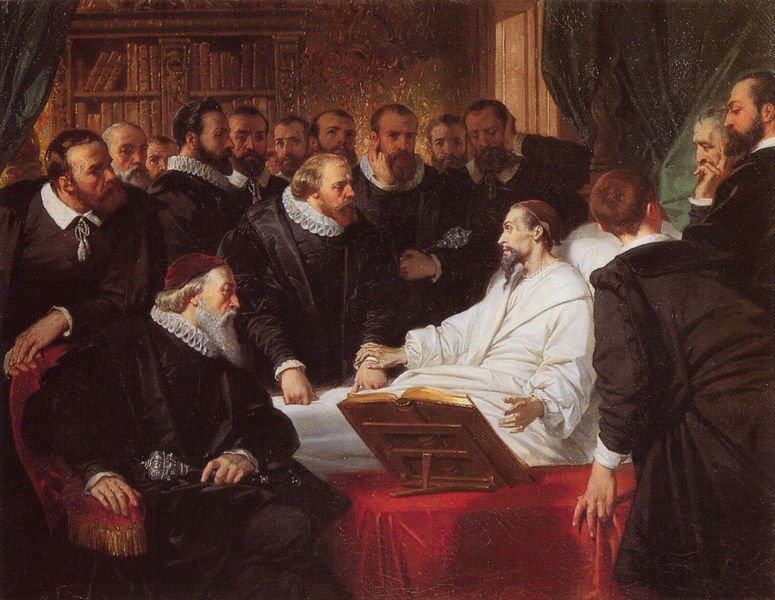
Titel: La Mort de Calvin, Der Tod Calvins
Künstler: Eugène Devéria
Standort: Noyon
Institution: Musée Calvin
Schlagwörter: dunkel, gemälde, gruppe, hand, kopf, mann, weiß, grün, sitzen, stadt, braun, bunt, frau, geste, grau, holz, köpfe, männer, nase, raum, schwarz, stuhl, szene, tisch, tür, zimmer, blick, rot, tuch, haube, masse, versammlung, alt, bart, bärte, kappe, kappen, mütze, regal, wand, augen, bibel, blass, blicke, bärtig, falten, kragen, samt, tod, gelehrte, gruppenporträt, halskrause, hände, innenraum, krausen, niederlande, porträt, tischdecke, vorhang, kirche, fransen, gewand, interieur, mantel, schnur, sessel, adel, decke, familie, vater, renaissance, statue, spanien, bücher, lehne, alter mann, stab, zuschauer, dunkelgrün, kissen, papst, polster, lesen, bett, robe, flügeltür, kordel, laken, edel, junge, rüsche, eingang, greis, krank, buch, religion, mäntel, kardinal, niederländisch, arzt, krause, spitzbart, bücherregal, bettpfosten, talar, talare, prister, ende, sterben, totenbett, kranker, mittelalter, klerus, messe, priester, segnung, bleich, predigt, geistliche, heiliger, umhänge, ständer, troddeln, auskunft, bibliothek, kaufleute, kröse, mittelpunkt, bänder, bitte, zuhörer, bordeaux, disput, vorlesen, purpur, schwach, zepter, testament, beichte, bettuch, buchständer, bücherwand, doktor, doktoren, erbe, erben, frage, gründerzeit, handauflegen, heilige schrift, himmelbett, kardinalsrot, kardinäle, lesung, nachdenklichkeit, quasten, roben, schlafrock, sorgen, stadtrat, sterbender, sterbeszene, szepter, vertraute, vollbärte, ärzte, ölung, pater, beratung, sterbebett, mühlradkragen, schlafmütze, kleriker, patient, puls, buchstütze, schlafhaube, seni, rücshe, bänderr